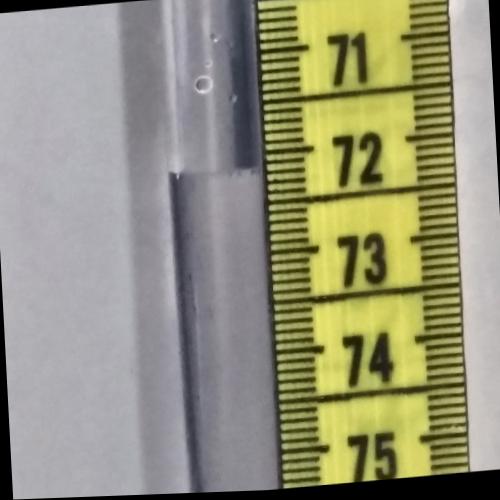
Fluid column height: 72.1 cm